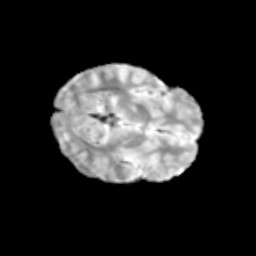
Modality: T2w
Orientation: axial
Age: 9
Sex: male
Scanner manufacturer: siemens
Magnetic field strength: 3 T
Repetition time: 3.8 s
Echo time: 0.07 s